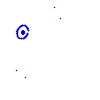
Particle: proton